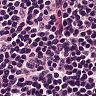
Metastatic tissue present: no